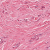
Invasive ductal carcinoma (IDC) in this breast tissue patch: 1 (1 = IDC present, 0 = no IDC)